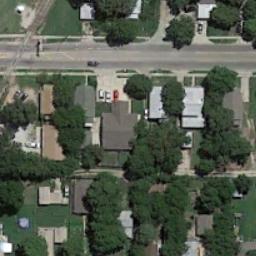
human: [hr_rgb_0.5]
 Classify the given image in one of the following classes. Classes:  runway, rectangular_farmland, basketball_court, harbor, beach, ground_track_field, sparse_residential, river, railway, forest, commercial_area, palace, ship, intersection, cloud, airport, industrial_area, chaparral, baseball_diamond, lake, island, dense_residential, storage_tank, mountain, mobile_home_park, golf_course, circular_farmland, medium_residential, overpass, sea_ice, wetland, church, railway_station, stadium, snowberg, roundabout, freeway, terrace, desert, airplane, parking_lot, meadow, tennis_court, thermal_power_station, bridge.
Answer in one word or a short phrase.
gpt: medium_residential